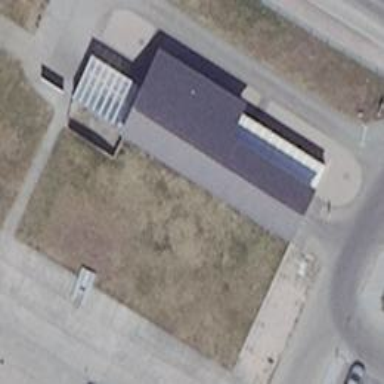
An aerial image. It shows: Car wash facility.